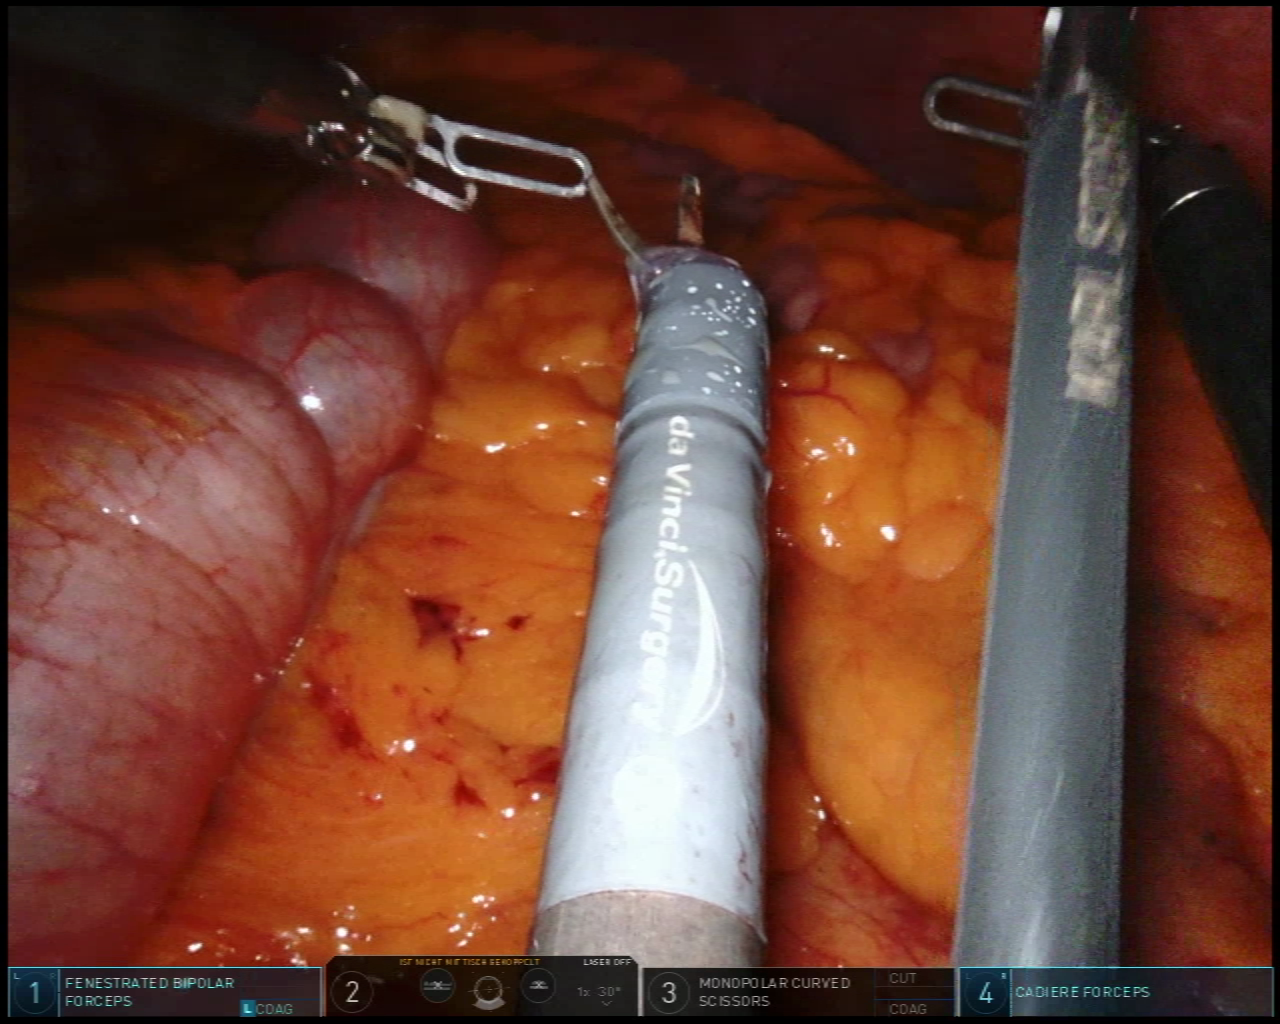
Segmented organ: abdominal_wall
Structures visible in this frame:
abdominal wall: yes
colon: yes
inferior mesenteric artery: no
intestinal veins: no
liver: no
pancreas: no
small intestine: no
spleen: no
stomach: no
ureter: no
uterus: no
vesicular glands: no